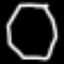
Label: octagon